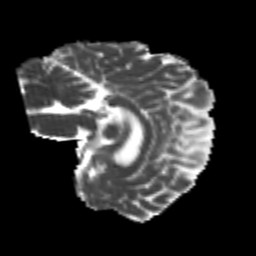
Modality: MD
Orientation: sagittal
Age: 24
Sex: female
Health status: healthy
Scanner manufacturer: philips
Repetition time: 7.386 s
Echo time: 0.08599 s